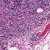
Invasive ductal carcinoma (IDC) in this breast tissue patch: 0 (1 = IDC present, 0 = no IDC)